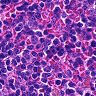
Metastatic tissue present: no